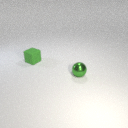
small green metal sphere in front of small green rubber cube